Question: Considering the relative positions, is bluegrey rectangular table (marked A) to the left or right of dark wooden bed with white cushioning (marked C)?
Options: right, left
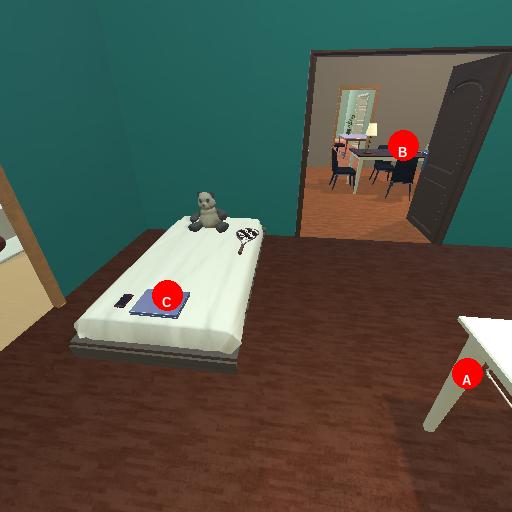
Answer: right